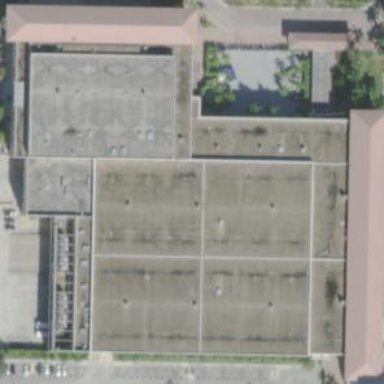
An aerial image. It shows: Arts center housed in building.